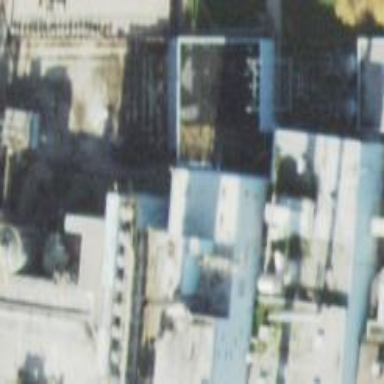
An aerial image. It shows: Industrial building.